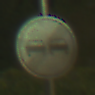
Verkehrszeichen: EndeUeberholverbot
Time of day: Night
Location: Outdoor (Urban)
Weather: PartlyCloudy
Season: NotSpecified
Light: Artificial